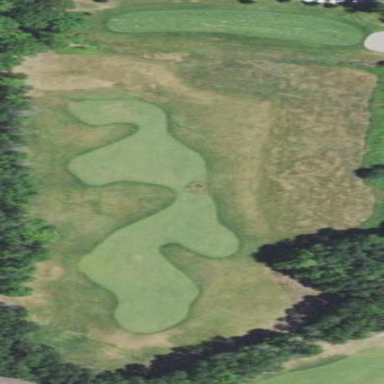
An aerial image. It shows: Rough area on grassy golf course.